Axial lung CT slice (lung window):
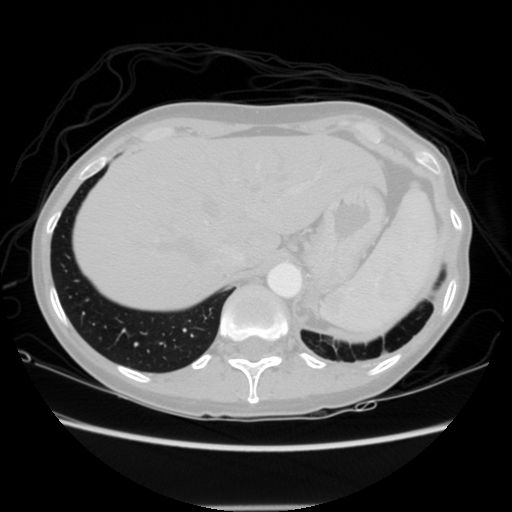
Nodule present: no